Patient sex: M
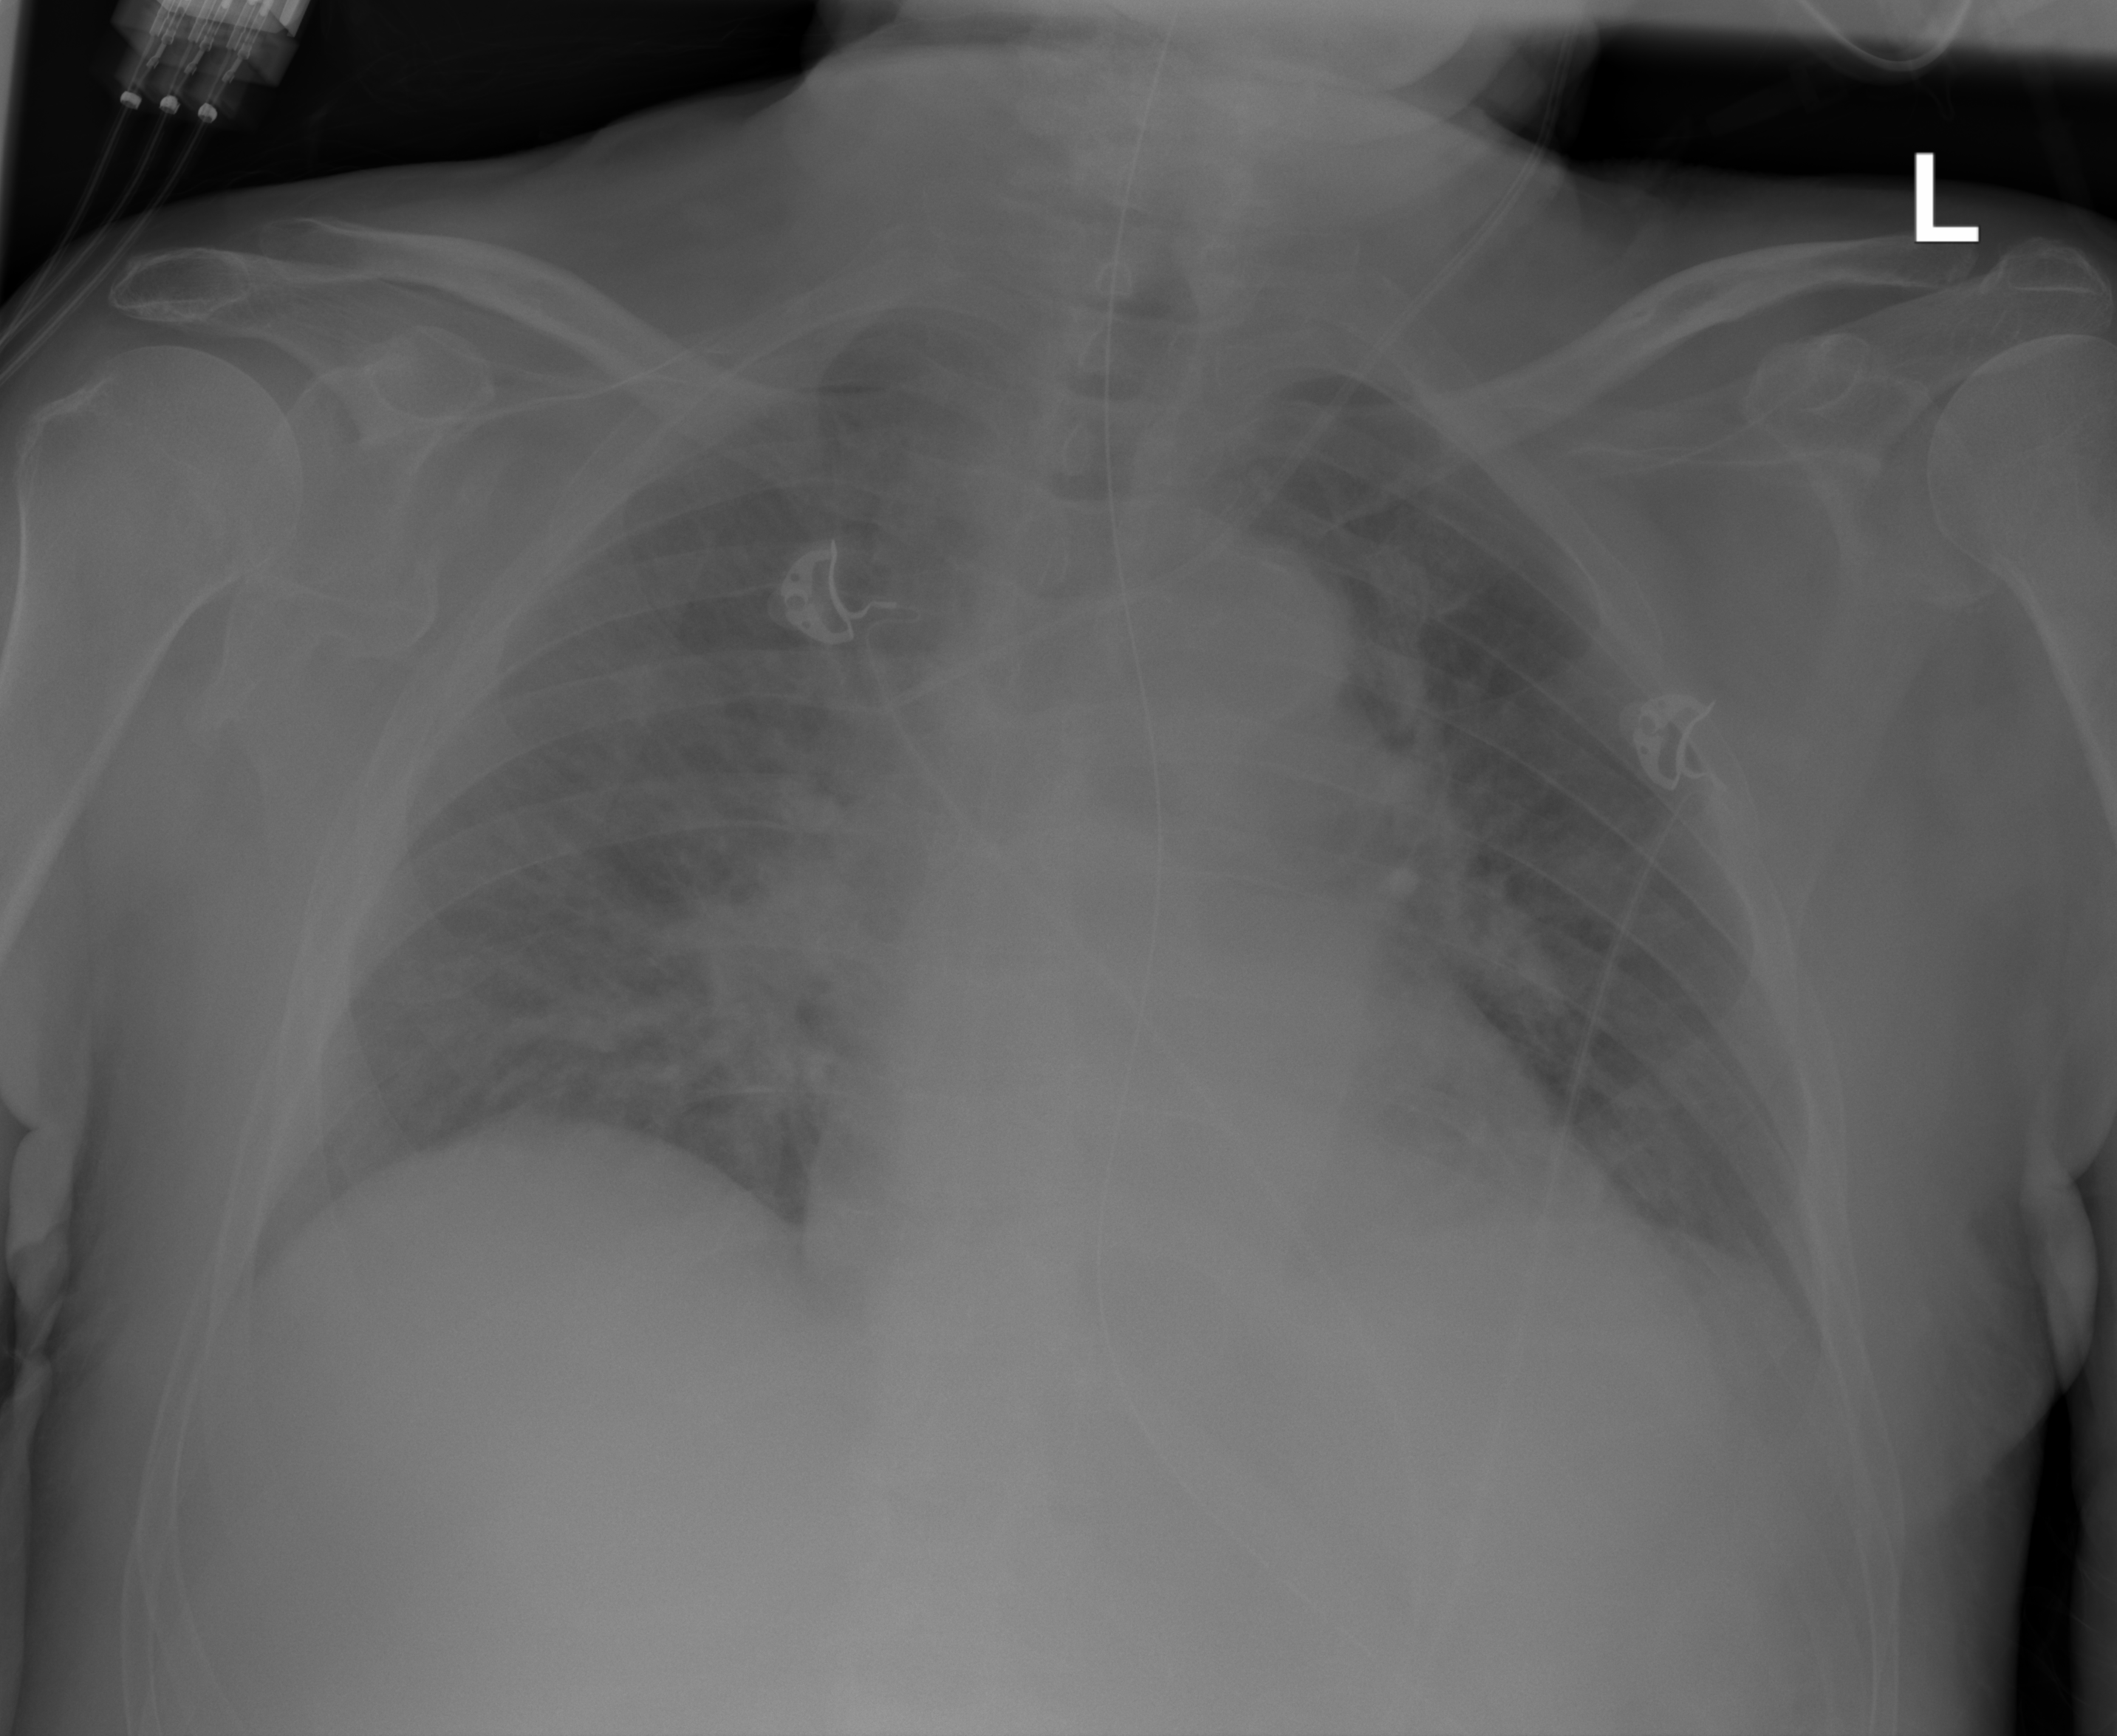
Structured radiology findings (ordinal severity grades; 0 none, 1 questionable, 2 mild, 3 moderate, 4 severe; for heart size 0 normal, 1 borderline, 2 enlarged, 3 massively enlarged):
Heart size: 2
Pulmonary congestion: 2
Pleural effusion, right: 0
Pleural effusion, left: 1
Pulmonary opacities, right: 2
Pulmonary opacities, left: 0
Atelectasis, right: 2
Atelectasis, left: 2